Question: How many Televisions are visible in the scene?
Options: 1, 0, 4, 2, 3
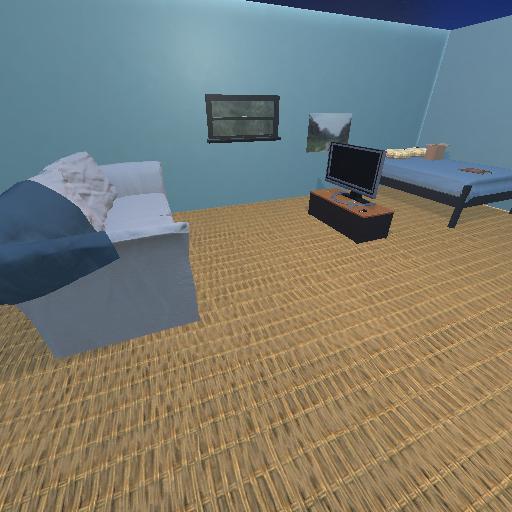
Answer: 1